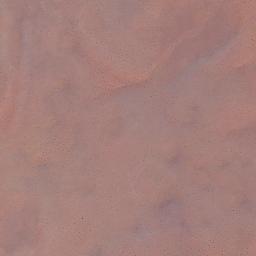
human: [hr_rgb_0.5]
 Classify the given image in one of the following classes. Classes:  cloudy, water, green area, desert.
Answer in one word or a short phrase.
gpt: desert